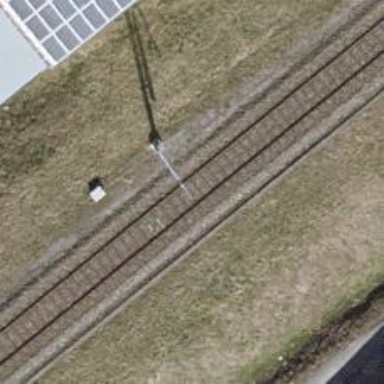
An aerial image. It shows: Catenary mast for power lines.